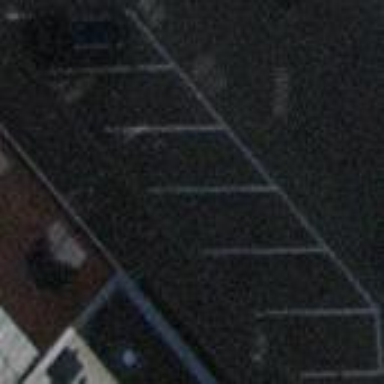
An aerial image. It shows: Street side parking area.